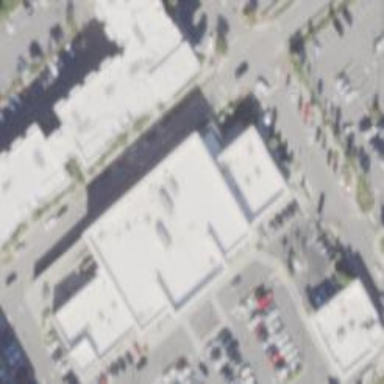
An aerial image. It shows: Supermarket.